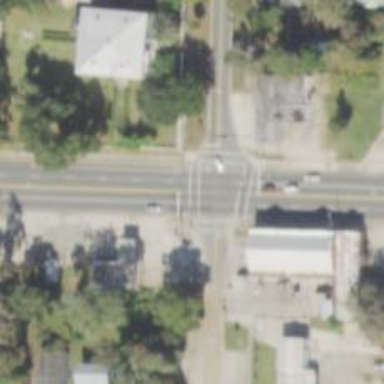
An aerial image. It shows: Marked crossing on the road.